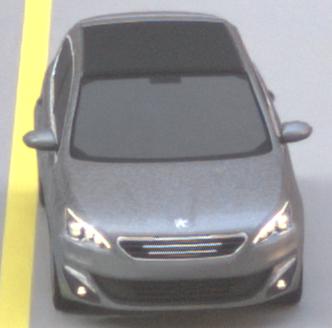
Make: Peugeot
Model: 308 VTi 82
Detailed model: 308 (II)
Model produced from: 2013/09
Model produced until: 2014/11
Doors: 5
Color: gray
Road condition: dry road
Daytime: morning or afternoon
Contrast: medium contrast